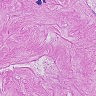
Metastatic tissue present: yes